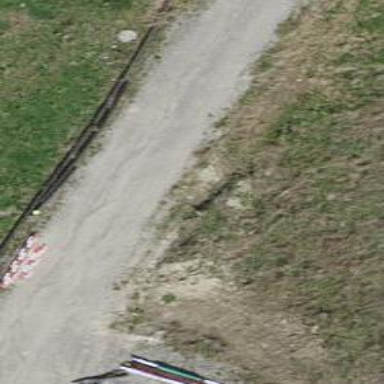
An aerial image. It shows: Track with compacted grade2 surface.